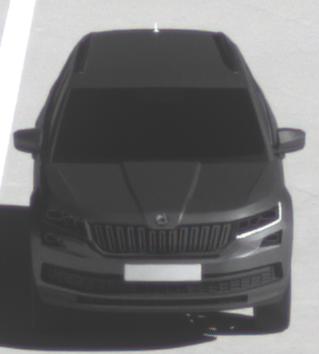
Make: Skoda
Model: Kodiaq 1.4 TSI
Detailed model: Kodiaq
Model produced from: 2017/03
Model produced until: 2018/05
Doors: 5
Color: gray
Road condition: dry road
Daytime: morning or afternoon
Contrast: high contrast